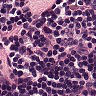
Metastatic tissue present: no